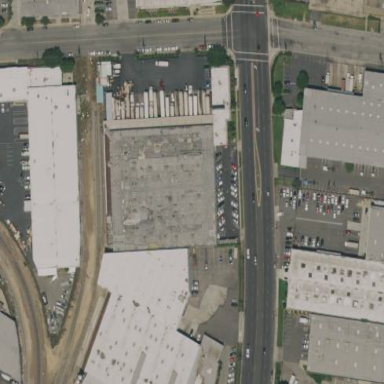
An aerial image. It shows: Warehouse building.